Field crop: maize
Growth stage: 2
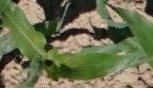
Species: maize